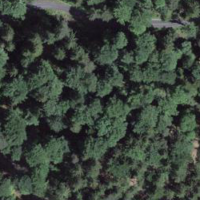
EUNIS habitat code: 44
Species observed at this site:
Teucrium scorodonia